Question: I have a simple assertion macro that prints out a message. This usually works when the application is not a console application (i.e. I get a nice dialog that pops up, and has the expression including the message at which point I can hit retry to debug) but when it is, the console intercepts all the messages. This becomes annoying when the console hides behind the IDE and I have to fish it out, then go back to the assertion dialog, and hit retry to debug.
Is there any way to stop it from intercepting the messages so that the dialog that pops up has all the info.
The macro is this:
'''
#define MyAssert(_Exp, _Msg) assert(_Exp && _Msg)
'''
Screenshot

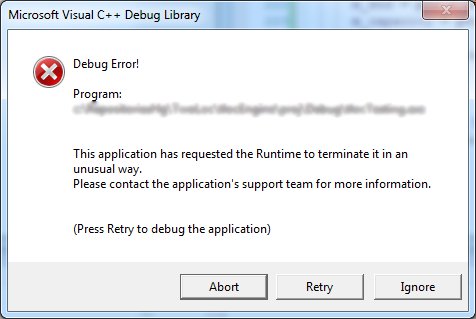
Answer: The CRT attempts to work out where you want assert output to go to based on the type of application. It detects this from the type of the executable (/SUBSYSTEM). However, you can override with _set_app_type so that the CRT acts as if your console app is a Windows app. More likely, you just want to impact assertions and so should call _CrtSetReportMode to change to _CRTDBG_MODE_WNDW
You didn't specify your VS version, but these are availble (with subtle naming differences in VS2003) for all recent versions.
Martyn